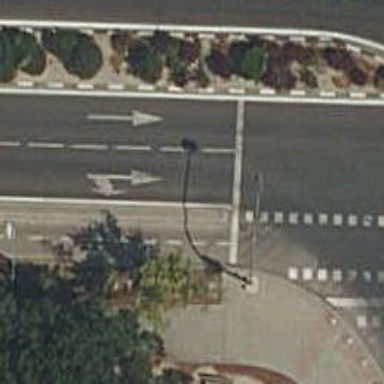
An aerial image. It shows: Asphalt cycleway.